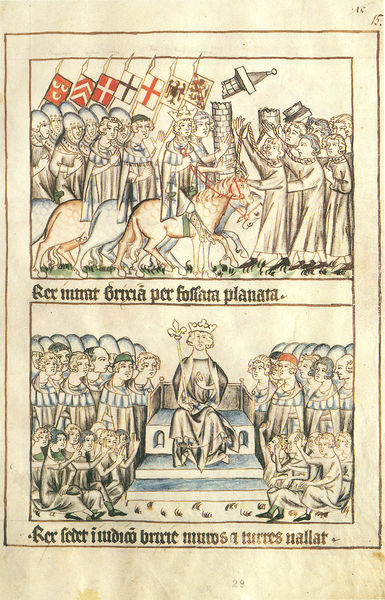
Titel: Trierer Bildhandschrift/Bilderchronik von Kaiser Heinrich VII. und Kurfürst Balduin von Luxemburg 1308-1313/ Kaiser Heinrichs Romfahrt
Schlagwörter: blau, feder, grün, menschen, schwarz, weiss, rot, spitze, krone, pferd, pferde, turm, reiten, schrift, fahne, krieg, zerstörung, kaiser, könig, thron, tusche, illustration, knien, lilie, altar, buchdruck, wappen, kaputt, gotisch, krönung, kreuzzug, handschrift, zepter, latein, ottonisch, buchmalerei, siegeszug, kamp, untertanen, jubeln, gang nach canossa, säkularisation, niederknieung